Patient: sex M, age 67
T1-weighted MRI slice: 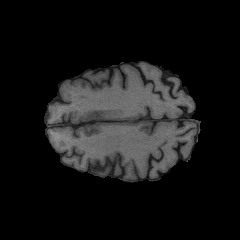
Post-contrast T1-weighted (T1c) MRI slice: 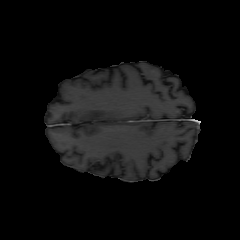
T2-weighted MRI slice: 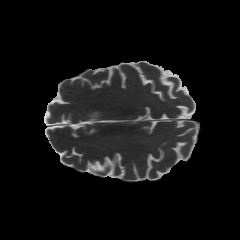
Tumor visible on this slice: no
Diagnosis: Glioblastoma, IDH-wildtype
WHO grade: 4